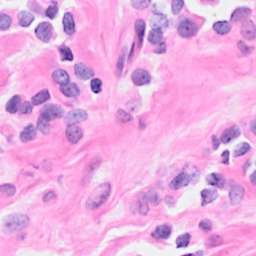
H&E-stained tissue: Breast